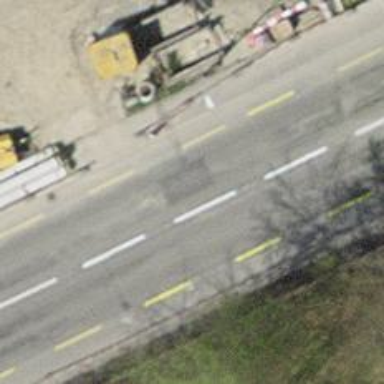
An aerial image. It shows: Secondary asphalt road with cycle track on the left.